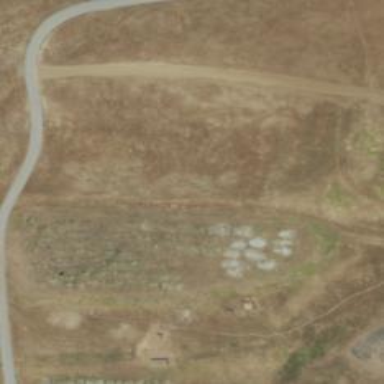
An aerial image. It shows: Shooting range for the sport of shooting.